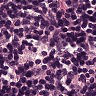
Metastatic tissue present: no